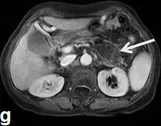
The second imaging. T2 weighted images. Show heterogeneous hyper-signal intensity and hypo-signal intensity in the central area of the tumor (arrow).
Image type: radiology (mri)